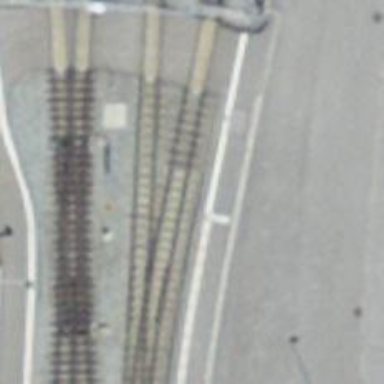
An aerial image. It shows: Railway switch.